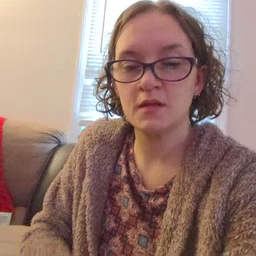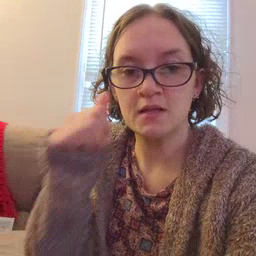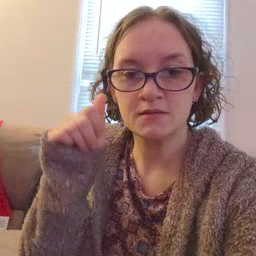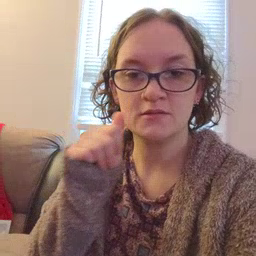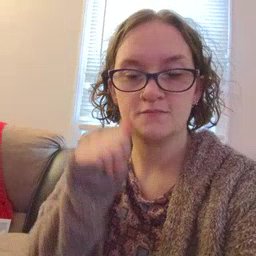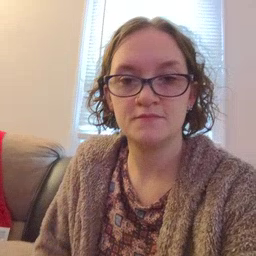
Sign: aunt